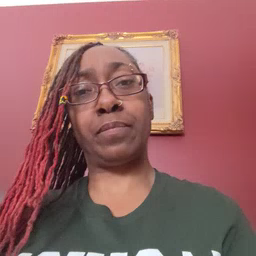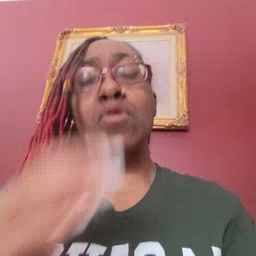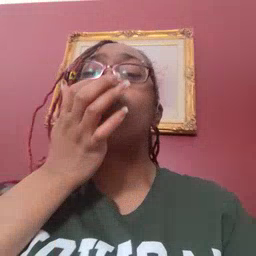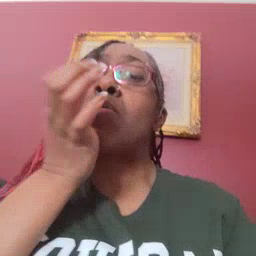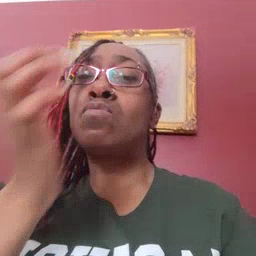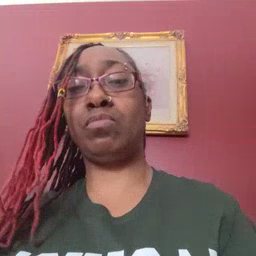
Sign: grass